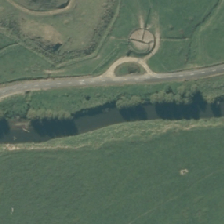
Land cover: deciduous_hardwood